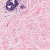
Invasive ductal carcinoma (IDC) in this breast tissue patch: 0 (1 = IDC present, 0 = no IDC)